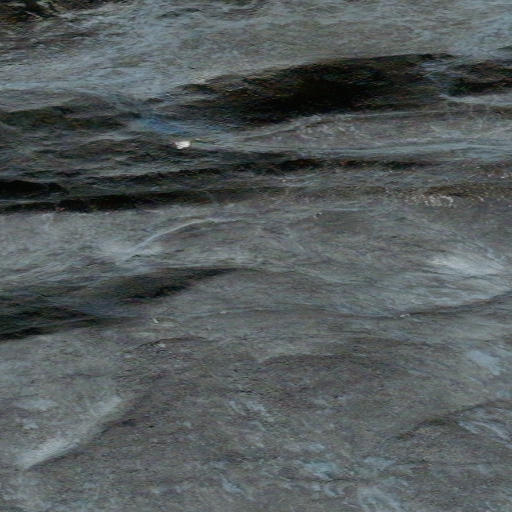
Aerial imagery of mountain in Alaska named Titus Mountain containing only unknown